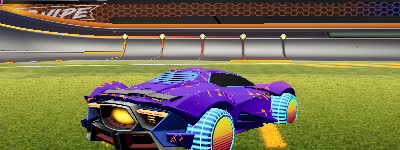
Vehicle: werewolf